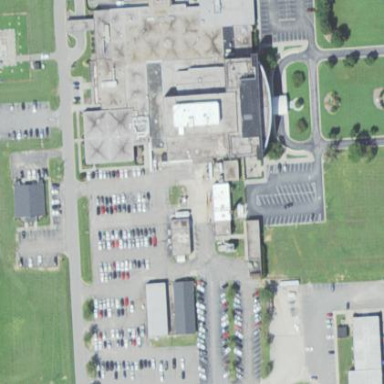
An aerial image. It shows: Healthcare facility identified as hospital.